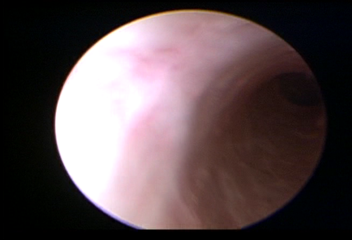
Modality: WLC
Class: Normal mucosa
Bladder cancer association: No